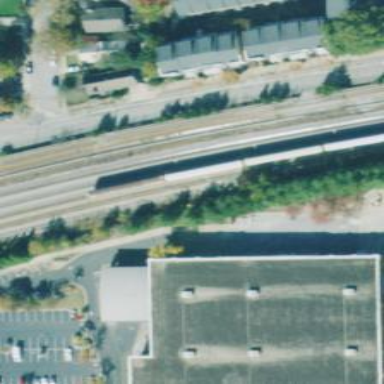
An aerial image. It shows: Abandoned railway yard is depicted.